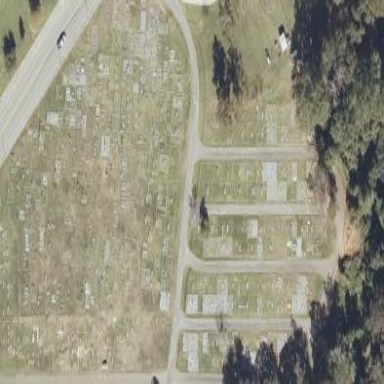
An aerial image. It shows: Cemetery.